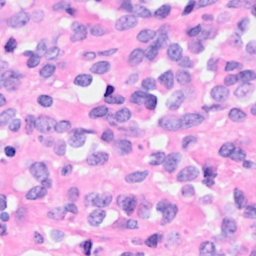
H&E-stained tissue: Breast